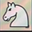
Piece: wN